Question: I am having trouble with GWT Designer in my GWT application.
'''
Can't find GWT module
GWT Designer can't find GWT module com.google.gwt.query.Query in project. Possible reasons:
1. There really are no module with this ID. For example, it was just mistyped or accidentally broken.
2. Jar files or project that contains the required module is not included into the classpath of the current GWT project.
Show stack trace.
Hide stack trace.
Stack trace:
org.eclipse.wb.internal.core.utils.exception.DesignerException: 4000 (Can't find GWT module). com.google.gwt.query.Query
at org.eclipse.wb.internal.core.utils.check.Assert.isTrueException(Assert.java:390)
at com.google.gdt.eclipse.designer.util.ModuleVisitor.accept(ModuleVisitor.java:141)
at com.google.gdt.eclipse.designer.util.ModuleVisitor.accept(ModuleVisitor.java:190)
at com.google.gdt.eclipse.designer.util.ModuleVisitor.accept(ModuleVisitor.java:190)
at com.google.gdt.eclipse.designer.util.ModuleVisitor.accept(ModuleVisitor.java:115)
at com.google.gdt.eclipse.designer.util.Utils.getFileForResource(Utils.java:642)
at com.google.gdt.eclipse.designer.util.Utils.getFilesForResources(Utils.java:628)
at com.google.gdt.eclipse.designer.util.Utils.getFileForResource(Utils.java:602)
at com.google.gdt.eclipse.designer.util.Utils.getHTMLFile_web(Utils.java:998)
at com.google.gdt.eclipse.designer.util.Utils.getHTMLFile(Utils.java:945)
at com.google.gdt.eclipse.designer.util.Utils.getDocType(Utils.java:804)
at com.google.gdt.eclipse.designer.model.widgets.support.GwtState.initialize(GwtState.java:166)
at com.google.gdt.eclipse.designer.uibinder.parser.UiBinderContext.createGWTState(UiBinderContext.java:467)
at com.google.gdt.eclipse.designer.uibinder.parser.UiBinderContext.createProjectClassLoader(UiBinderContext.java:328)
at org.eclipse.wb.internal.core.xml.model.EditorContext.createClassLoader(EditorContext.java:146)
at com.google.gdt.eclipse.designer.uibinder.parser.UiBinderContext.createClassLoader(UiBinderContext.java:285)
at org.eclipse.wb.internal.core.xml.model.EditorContext.initialize(EditorContext.java:100)
at com.google.gdt.eclipse.designer.uibinder.parser.UiBinderParser.parse(UiBinderParser.java:105)
at com.google.gdt.eclipse.designer.uibinder.editor.UiBinderDesignPage.parse(UiBinderDesignPage.java:56)
at org.eclipse.wb.internal.core.xml.editor.XmlDesignPage.internal_refreshGEF(XmlDesignPage.java:451)
at org.eclipse.wb.internal.core.xml.editor.XmlDesignPage.access$2(XmlDesignPage.java:443)
at org.eclipse.wb.internal.core.xml.editor.XmlDesignPage$7$1.run(XmlDesignPage.java:417)
at org.eclipse.swt.widgets.Synchronizer.syncExec(Synchronizer.java:180)
at org.eclipse.ui.internal.UISynchronizer.syncExec(UISynchronizer.java:150)
at org.eclipse.swt.widgets.Display.syncExec(Display.java:4688)
at org.eclipse.wb.internal.core.xml.editor.XmlDesignPage$7.run(XmlDesignPage.java:414)
at org.eclipse.jface.operation.ModalContext.runInCurrentThread(ModalContext.java:464)
at org.eclipse.jface.operation.ModalContext.run(ModalContext.java:372)
at org.eclipse.jface.dialogs.ProgressMonitorDialog.run(ProgressMonitorDialog.java:507)
at org.eclipse.wb.internal.core.xml.editor.XmlDesignPage.internal_refreshGEF_withProgress(XmlDesignPage.java:435)
at org.eclipse.wb.internal.core.xml.editor.XmlDesignPage.internal_refreshGEF(XmlDesignPage.java:388)
at org.eclipse.wb.internal.core.xml.editor.UndoManager.refreshDesignerEditor(UndoManager.java:252)
at org.eclipse.wb.internal.core.xml.editor.UndoManager.activate(UndoManager.java:85)
at org.eclipse.wb.internal.core.xml.editor.XmlDesignPage.setActive(XmlDesignPage.java:171)
at org.eclipse.wb.internal.core.xml.editor.AbstractXmlEditor.pageChange(AbstractXmlEditor.java:652)
at org.eclipse.ui.part.MultiPageEditorPart$2.widgetSelected(MultiPageEditorPart.java:292)
at org.eclipse.swt.widgets.TypedListener.handleEvent(TypedListener.java:248)
at org.eclipse.swt.widgets.EventTable.sendEvent(EventTable.java:84)
at org.eclipse.swt.widgets.Widget.sendEvent(Widget.java:1057)
at org.eclipse.swt.widgets.Widget.sendEvent(Widget.java:1081)
at org.eclipse.swt.widgets.Widget.sendEvent(Widget.java:1066)
at org.eclipse.swt.widgets.Widget.notifyListeners(Widget.java:778)
at org.eclipse.swt.custom.CTabFolder.setSelection(CTabFolder.java:3080)
at org.eclipse.swt.custom.CTabFolder.onMouse(CTabFolder.java:1772)
at org.eclipse.swt.custom.CTabFolder$1.handleEvent(CTabFolder.java:279)
at org.eclipse.swt.widgets.EventTable.sendEvent(EventTable.java:84)
at org.eclipse.swt.widgets.Widget.sendEvent(Widget.java:1057)
at org.eclipse.swt.widgets.Display.runDeferredEvents(Display.java:4170)
at org.eclipse.swt.widgets.Display.readAndDispatch(Display.java:3759)
at org.eclipse.e4.ui.internal.workbench.swt.PartRenderingEngine$9.run(PartRenderingEngine.java:1113)
at org.eclipse.core.databinding.observable.Realm.runWithDefault(Realm.java:332)
at org.eclipse.e4.ui.internal.workbench.swt.PartRenderingEngine.run(PartRenderingEngine.java:997)
at org.eclipse.e4.ui.internal.workbench.E4Workbench.createAndRunUI(E4Workbench.java:138)
at org.eclipse.ui.internal.Workbench$5.run(Workbench.java:610)
at org.eclipse.core.databinding.observable.Realm.runWithDefault(Realm.java:332)
at org.eclipse.ui.internal.Workbench.createAndRunWorkbench(Workbench.java:567)
at org.eclipse.ui.PlatformUI.createAndRunWorkbench(PlatformUI.java:150)
at org.eclipse.ui.internal.ide.application.IDEApplication.start(IDEApplication.java:124)
at org.eclipse.equinox.internal.app.EclipseAppHandle.run(EclipseAppHandle.java:196)
at org.eclipse.core.runtime.internal.adaptor.EclipseAppLauncher.runApplication(EclipseAppLauncher.java:110)
at org.eclipse.core.runtime.internal.adaptor.EclipseAppLauncher.start(EclipseAppLauncher.java:79)
at org.eclipse.core.runtime.adaptor.EclipseStarter.run(EclipseStarter.java:354)
at org.eclipse.core.runtime.adaptor.EclipseStarter.run(EclipseStarter.java:181)
at sun.reflect.NativeMethodAccessorImpl.invoke0(Native Method)
at sun.reflect.NativeMethodAccessorImpl.invoke(Unknown Source)
at sun.reflect.DelegatingMethodAccessorImpl.invoke(Unknown Source)
at java.lang.reflect.Method.invoke(Unknown Source)
at org.eclipse.equinox.launcher.Main.invokeFramework(Main.java:636)
at org.eclipse.equinox.launcher.Main.basicRun(Main.java:591)
at org.eclipse.equinox.launcher.Main.run(Main.java:1450)
at org.eclipse.equinox.launcher.Main.main(Main.java:1426)
'''
It says that it can't find this module package anywhere. I am able to compile via ANT without any issue at all and I am using IvyDE dependency management for my external library management.

This is a basic overview of my project package structure and the error message too. The libraries are all there is just seems like GWT Designer isn't able to see them.
Does anyone have any ideas as to what is going on here? I have tried to get this working and nothing is working. Thanks!
Ben
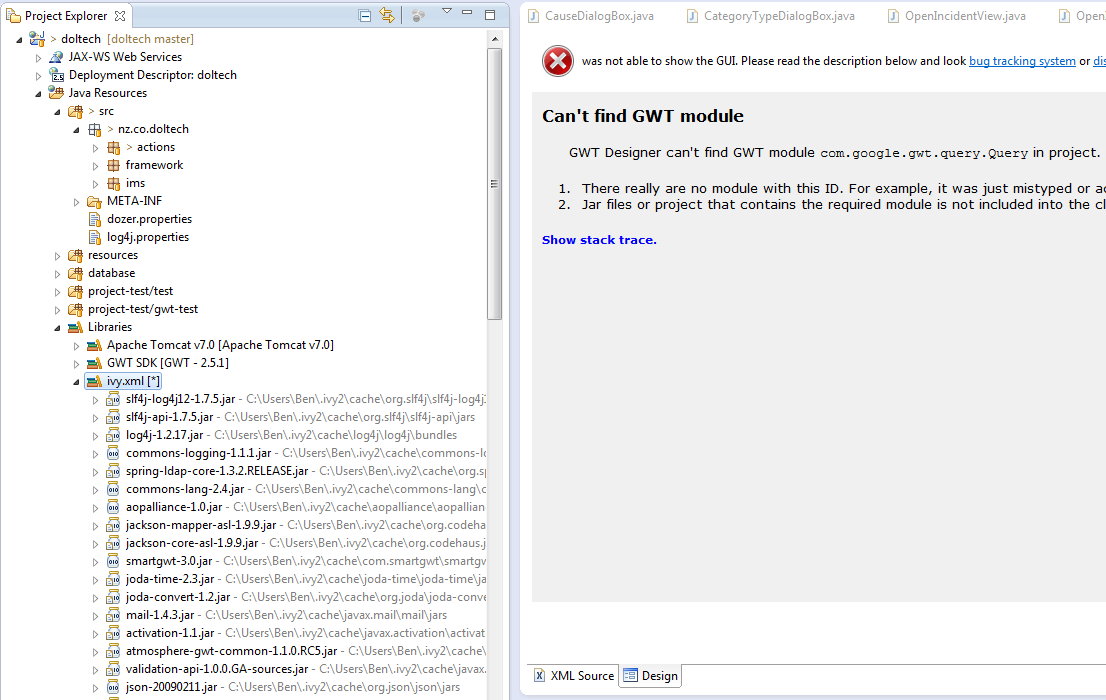
Answer: Can't initialize Browser
GWT Designer uses a web-browser to render the GWT UI using the WebKit framework. During initialization, the WebKit engine returned: 3: Cannot resolve proxy hostname ().
The solution to your problem is:
Your Project misses the file gwt-dev.jar. Add it in buildpath and restart your eclipse IDE.